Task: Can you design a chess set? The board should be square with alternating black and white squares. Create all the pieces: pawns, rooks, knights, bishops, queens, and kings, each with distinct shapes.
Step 3132:
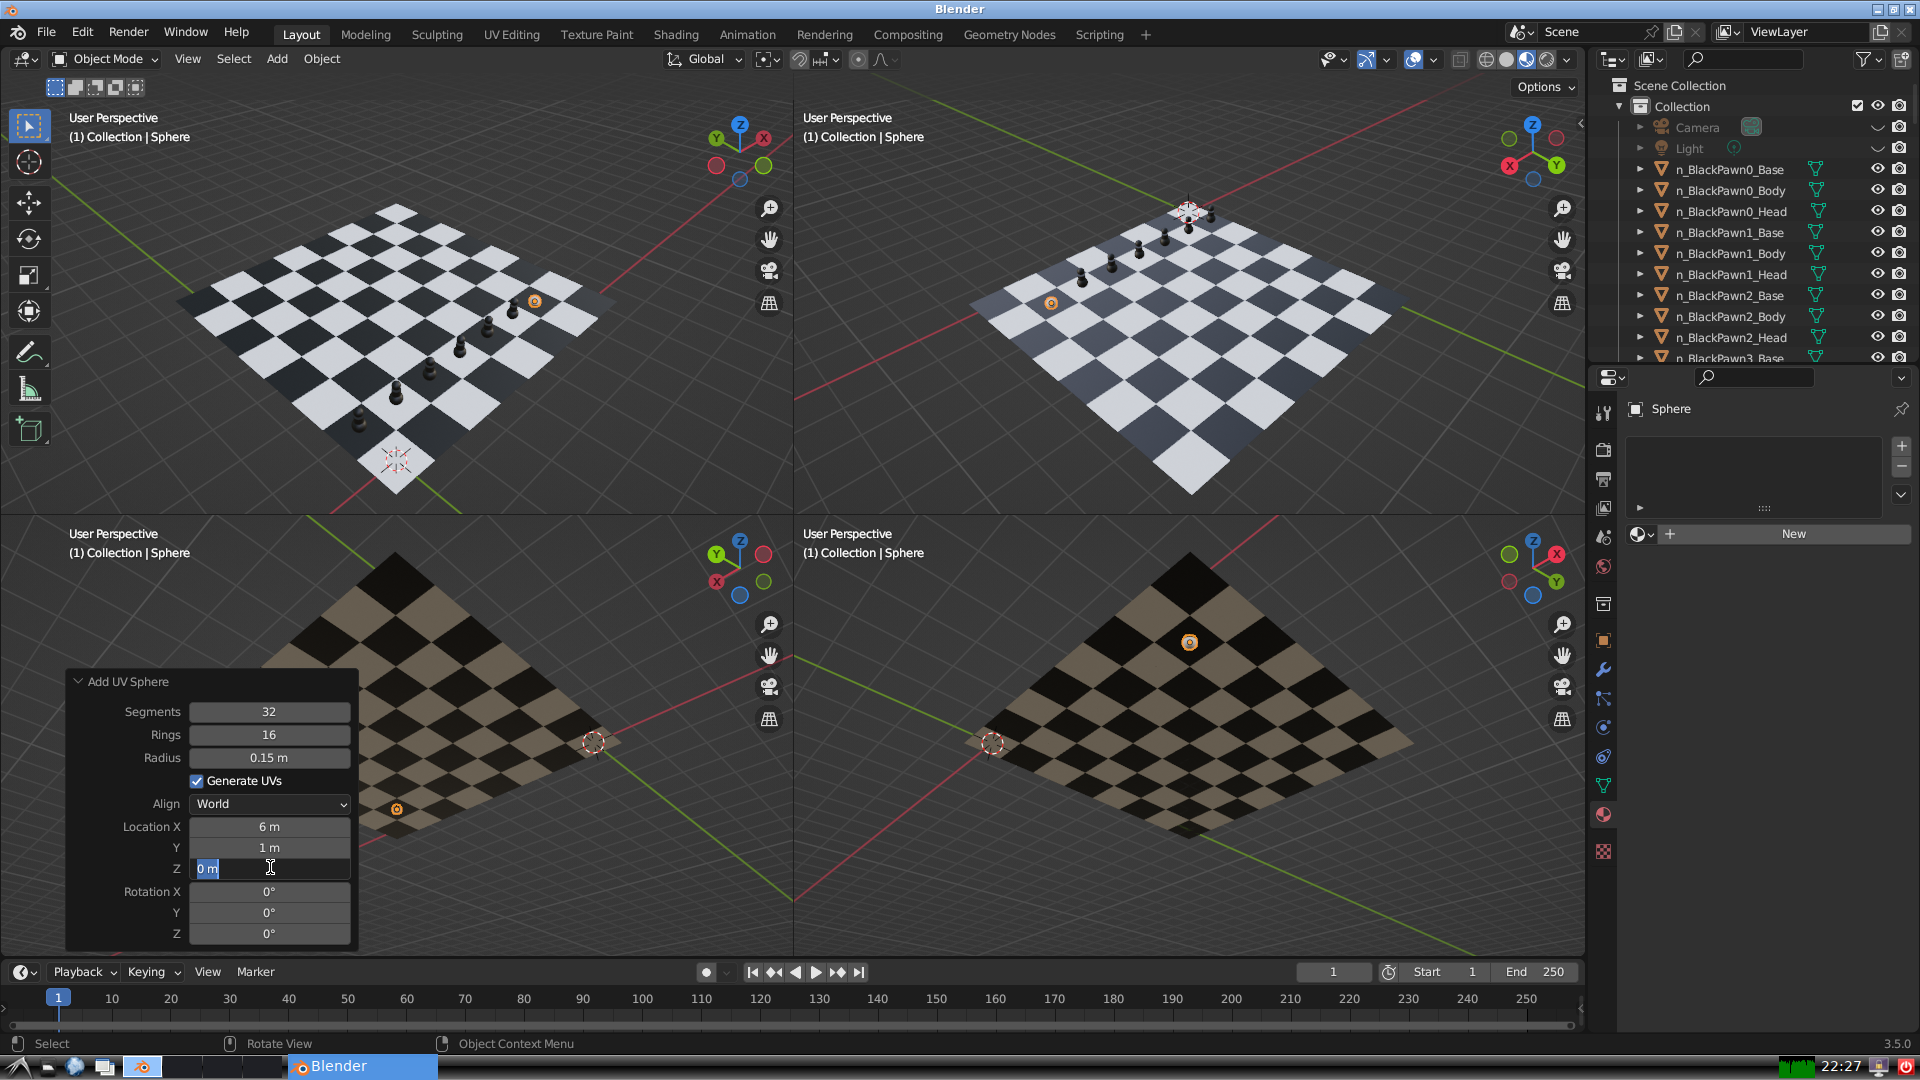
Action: input_text: 0.15